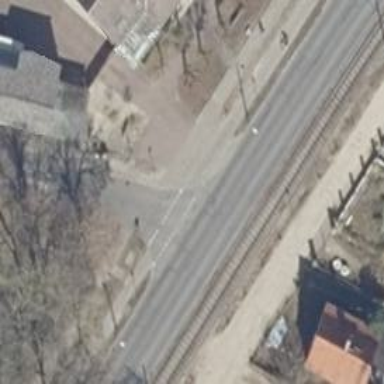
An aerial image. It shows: Road with "give way" sign.